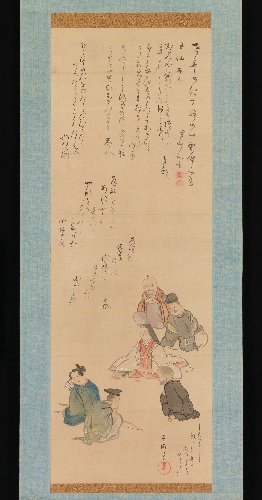
Title: 窪俊満筆 六歌仙図|The Six Poetic Immortals
Artist: Kubo Shunman
Artist bio: Japanese, 1757–1820
Date: ca. 1810
Object type: Hanging scroll
Classification: Paintings
Medium: Hanging scroll; ink and color on silk
Culture: Japan
Period: Edo period (1615–1868)
Dimensions: 36 × 12 3/4 in. (91.4 × 32.4 cm)
Department: Asian Art
Credit line: Gift of Sebastian Izzard and Masaharu Nagano, in memory of T. Richard Fishbein, 2014
Accession year: 2014
Repository: Metropolitan Museum of Art, New York, NY
Tags: Men|Poets|Women